Interaction volume radius: 5 \u00c5
Interaction volume height: 35 \u00c5
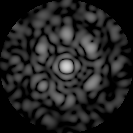
Disorder parameter: 0.5985